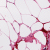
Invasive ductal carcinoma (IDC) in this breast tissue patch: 0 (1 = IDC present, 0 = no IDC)